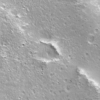
Label: not_dusty